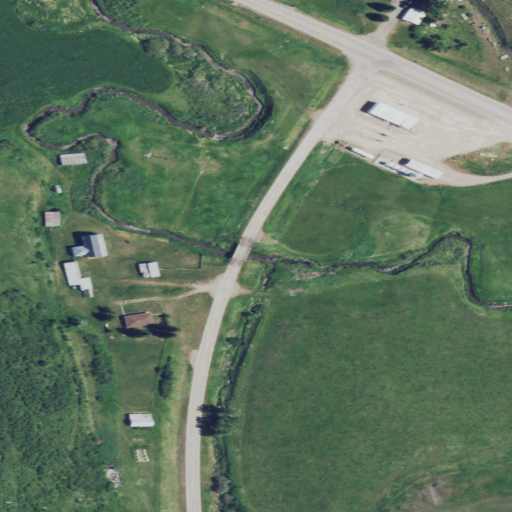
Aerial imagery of valley in Montana named Kibbey Canyon containing woody wetlands, shrub, grassland, open development, low intensity development, herbaceous wetlands, medium intensity development, pasture, evergreen forest, and cultivated crops